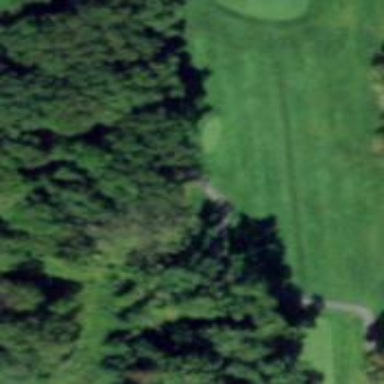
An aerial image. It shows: Service road used as golf cart path.